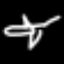
Label: airplane